Источник звука движется в плоскости $x\text{-}y$ по окружности радиуса $R$ с постоянной угловой скоростью $\omega$. Сама окружность при этом смещается с постоянной скоростью $v_S$, составляющей угол $\beta$ с осью $x$ ($ 0^{\circ}<\beta <90^{\circ}$ ). На рисунке 1 красной пунктирной линией изображена траектория источника. В момент времени $t=0$ центр окружности находится в точке $C$ с координатами $(X_C, Y_C)$. Вектор $\vec{CA}$ задаёт положение источника. В момент времени $t=0$ вектор $\vec{CA}$ составляет угол \(\phi\) с осью $x$ (т.е. $\angle BCA=\phi$ на рисунке 1(a)). В момент времени $t=0$ источник $S$ начинает двигаться против часовой стрелки и испускать звук на частоте $f_0$. Детектор $D$ находится в той же плоскости $x\text{-}y$ в точке с полярными координатами $r_D$ и $\theta$ (рис. 1(b)). Для угла между осью $x$ и отрезком «детектор-источник» используйте обозначение $\alpha$. Всё движение источника и детектора происходит только в плоскости $x\text{-}y$. Скорость звука $c=330~\mathrm{м/c}$, и скорость источника относительно воздуха меньше скорости звука.  В каждый момент времени $t$ детектор регистрирует звуковой сигнал на некоторой частоте $f(t)$. Результаты измерения отображаются в симуляторе.
Выразите координаты источника $x(t)$, $y(t)$, через величины $\beta$, $\phi$, $v_s$ и другие. $\textbf{Как пользоваться симулятором:}$ В верхней части страницы можно ввести параметры детектора, а в нижней части — увидеть график измеренной зависимости $f(t)$.  После изменения любых параметров нужно нажать "PLOT GRAPH", чтобы отобразить перемеренную зависимость $f(t)$. Положение детектора задаётся вводом значений $r_D$ и $\theta$. Параметр "Data-point interval $\Delta$" определяет интервал между экспериментальными точками и должен быть кратным $0.001~\mathrm{с}$. Ввод параметров $v_D$ и $\gamma$ приводит детектор в равномерное движение с заданной скоростью под заданным углом к оси $x$. Не забудьте нажать "PLOT GRAPH", чтобы отобразить новую зависимость. После нажатия "PLOT GRAPH" график строится для некоторого интервала времени: от "Graph Start time $(t_i)$" до "Graph End time $(t_f)$". На рисунке 2 график построен от $0$ до $25~\mathrm{с}$.   Наведя курсор на точки графика, можно увидеть координаты экспериментальных точек. Если интервал между точками мал, то может получиться, что будут отображаться координаты сразу нескольких соседних точек. Чтобы этого избежать, можно, например, увеличивать масштаб нужной части графика, подбирая параметры "Graph Start time" и "Graph End time". $\textbf{Внимание!}$ Процесс перестройки графика может сильно затянуться, вплоть до зависания компьютера, если требовать отображения слишком большого числа точек. Например, если задавать параметры $\Delta = 0.001$, $t_i=0$, $t_f=25~\mathrm{с}$. Если у вас это произошло, прочитайте, что нужно сделать в общей инструкции к экспериментальному туру. Если вам нужно, используйте маленькие значения $\Delta$ только для небольших интервалов времен. Максимальное количество точек, которое будет построено на графике — 25 000, вне зависимости от значения величины Graph End time (\(t_f\)). Пробуйте разные комбинации параметров симулятора, внимательно изучайте получающиеся графики, в дальнейшем используйте координаты точек как экспериментальные данные. Миллиметровку можно при необходимости использовать в любом пункте.
В симуляторе задайте $r_\text{D}=\theta=0$ и нулевую скорость детектора. Отобразите график $f(t)$ в диапазоне от $5~\mathrm{с}$ до $55~\mathrm{с}$. Занесите в таблицу координаты всех попавших в этот диапазон минимумов ($f_\text{min}$ и соответствующие им времена $t$). Постройте график зависимости $f_\text{min}$ от $t$.
Выразите минимальную частоту, которую в конечном итоге будет принимать неподвижный детектор, через $v_s,\omega,R$ и другие величины. Для дальнейших пунктов понадобится использовать различные значения величин $r_\text{D}, \theta,v_\text{D}, \gamma,t_i,t_f,$ и $\Delta$. Прежде чем использовать их в любых расчетах, занесите все требуемые значения в таблицу на странице A2-4, указывая там же, для каких действий они понадобятся. \vspace{2mm} Все выкладки необходимо подробно описать в листах решений. Ответ без пояснений не засчитывается. Если используете лист миллиметровки, в листах ответов укажите его номер. Погрешности оценивать не нужно. В любом удобном вам порядке ответьте на следующие 4 вопроса.
Найдите начальные (в момент времени $t=0$) координаты $(X_\text{A}, Y_\text{A})$ точки $A$ (в метрах).
Найдите значения величин $f_0,\omega,R,v_s$.
Найдите значение угла $\beta$ (в градусах).
Найдите начальные координаты $(X_\text{C}, Y_\text{C})$ точки $C$ (в метрах).
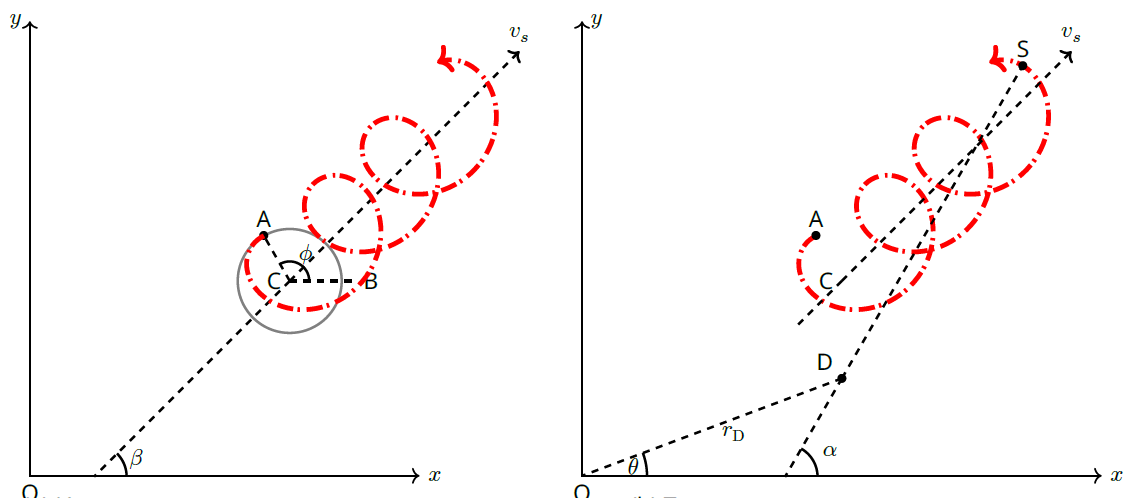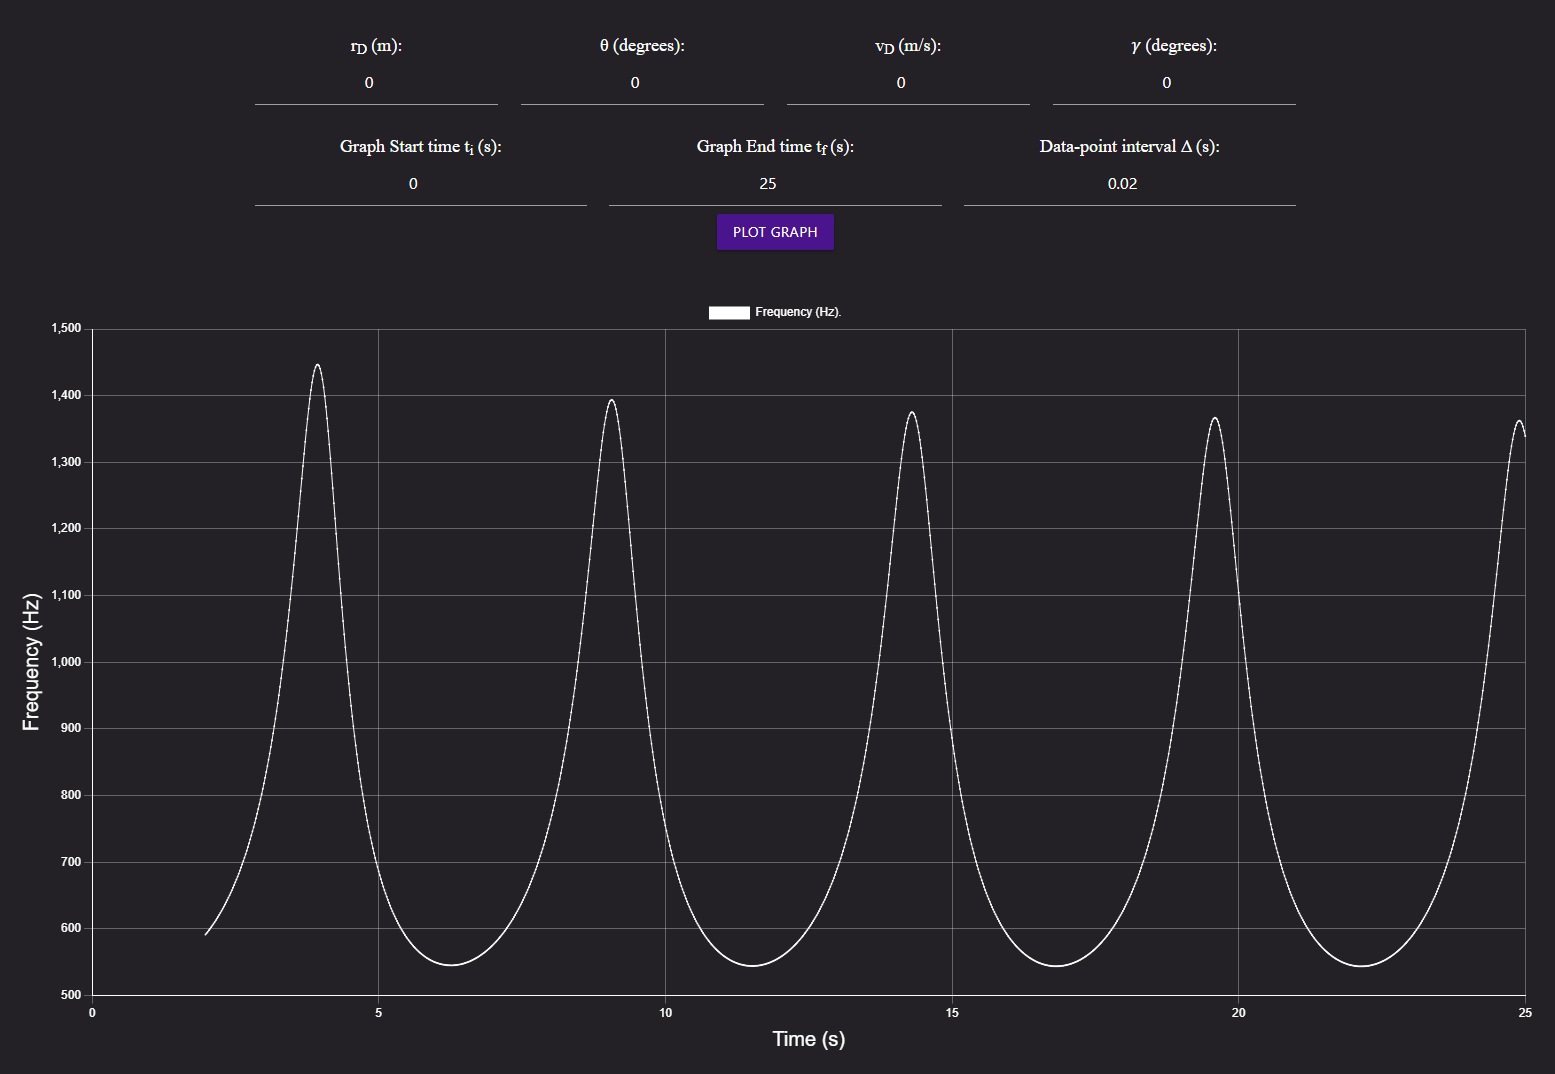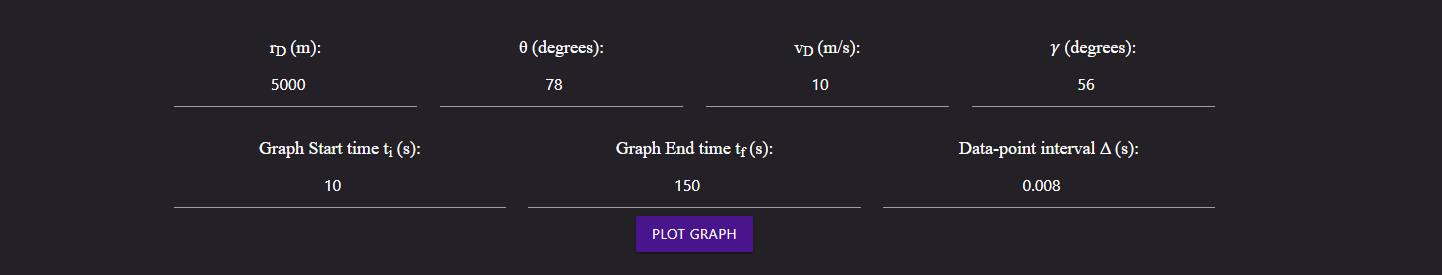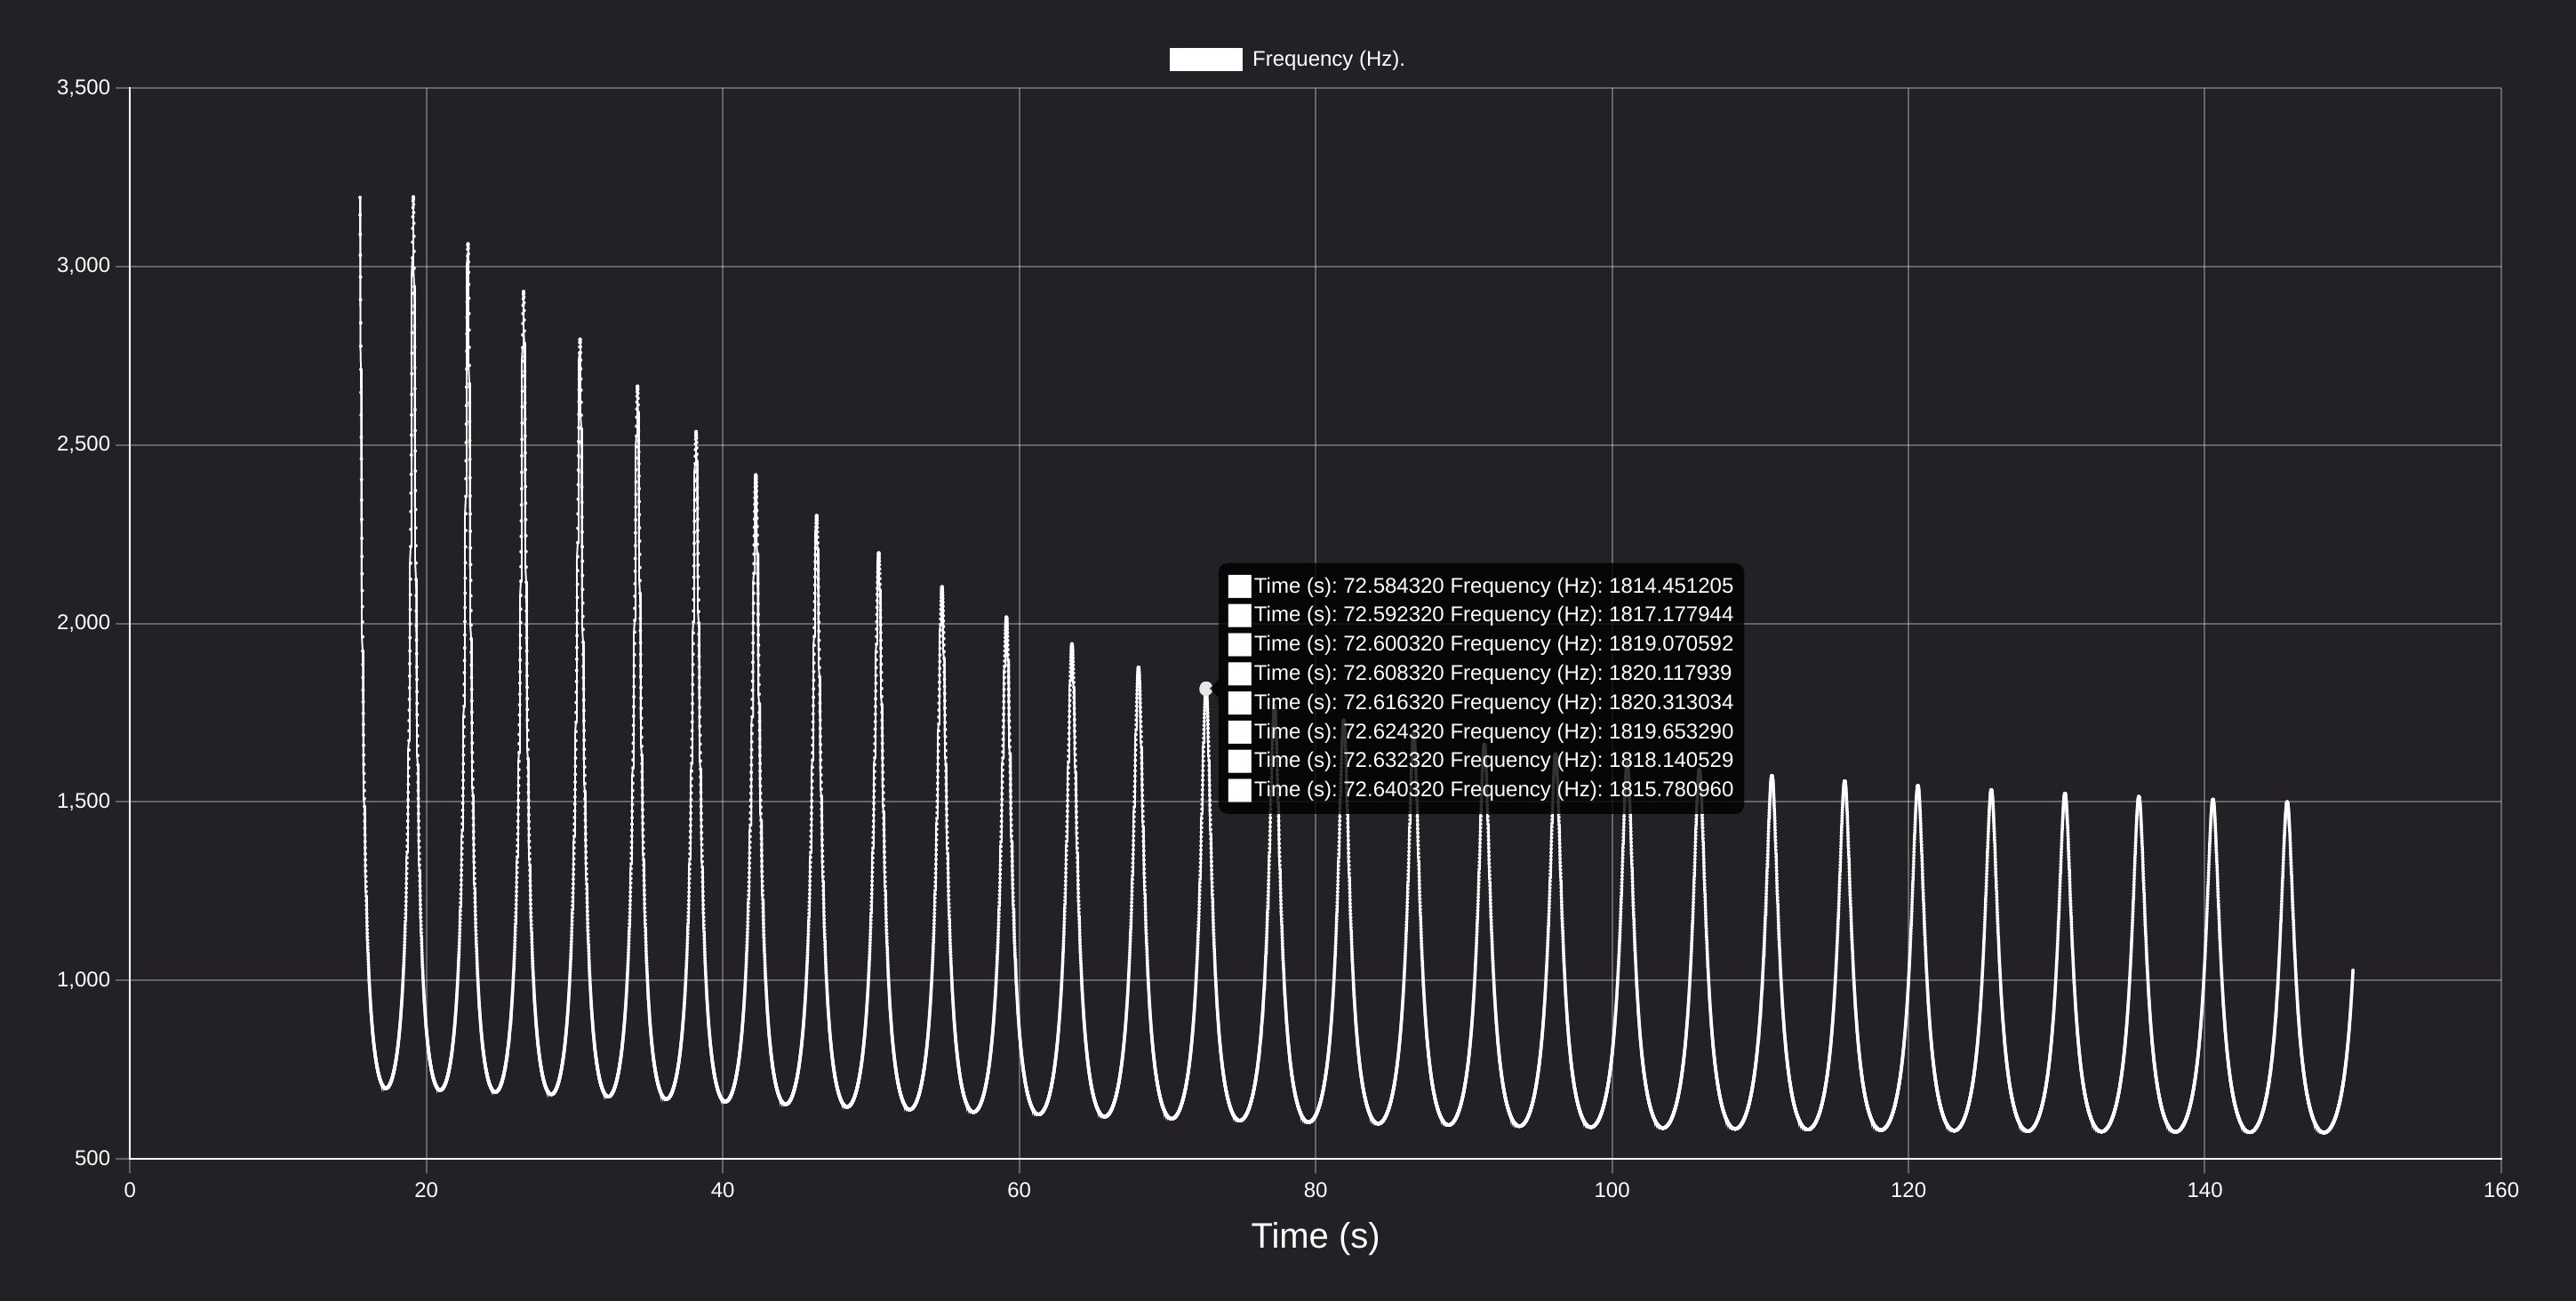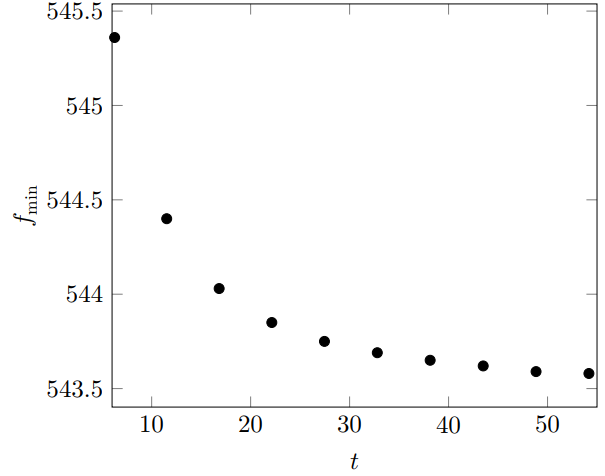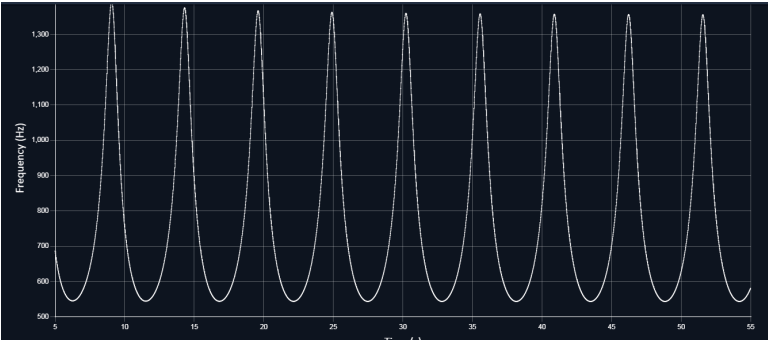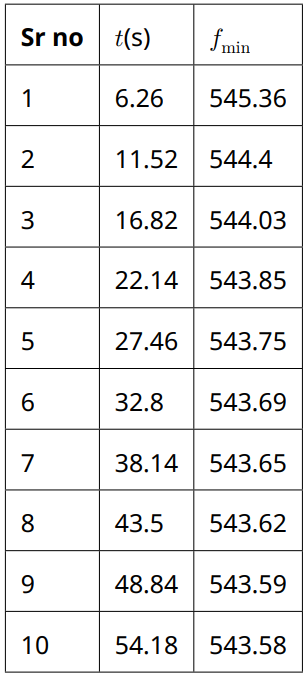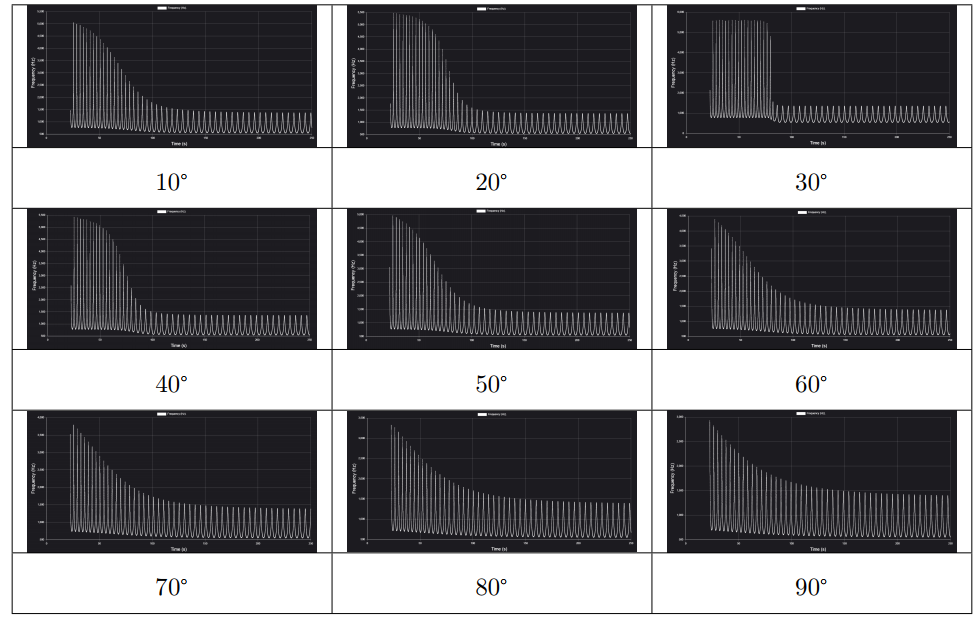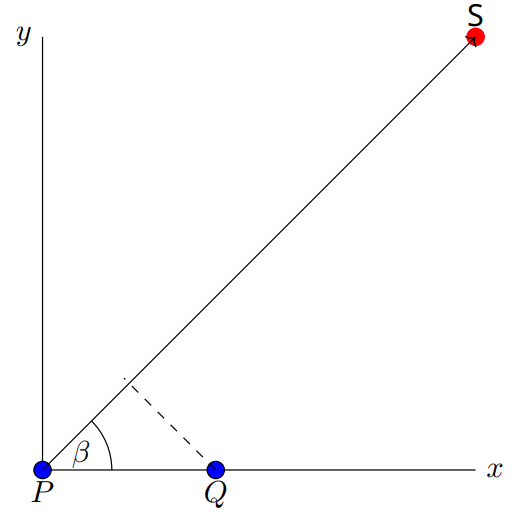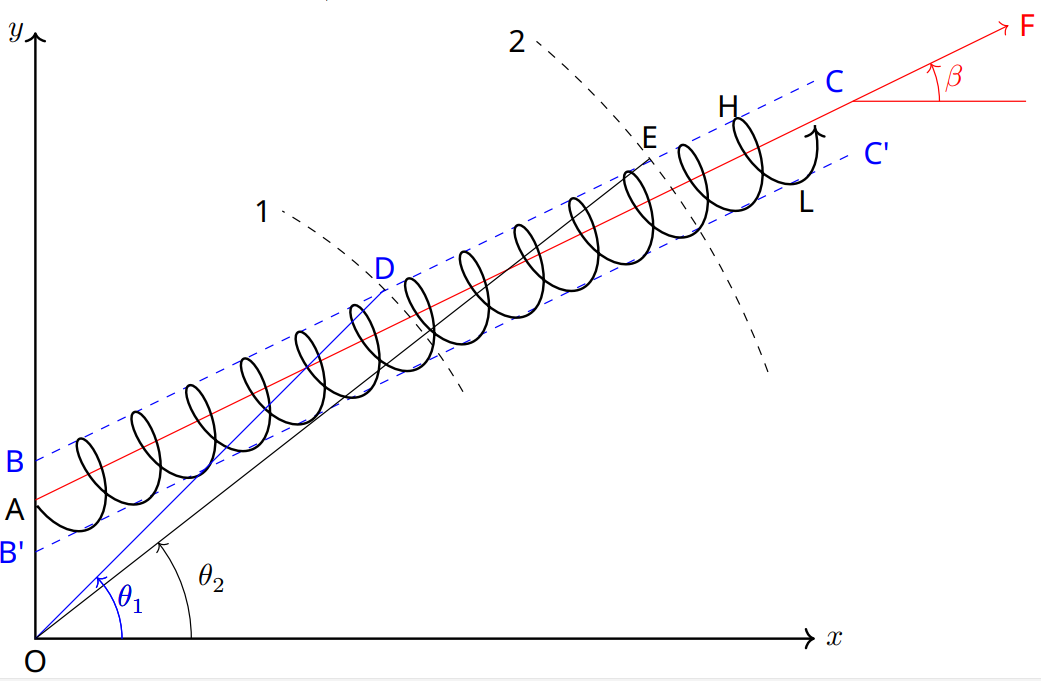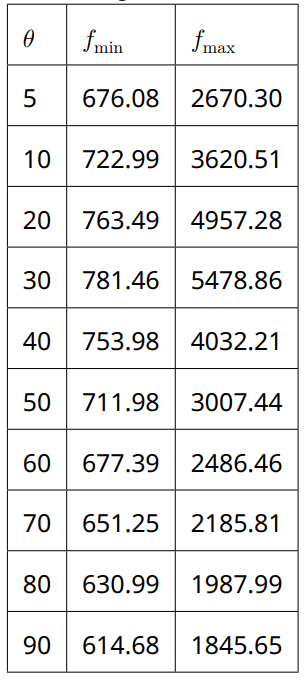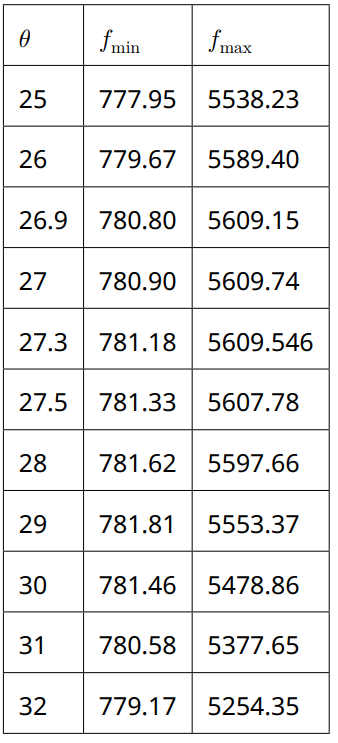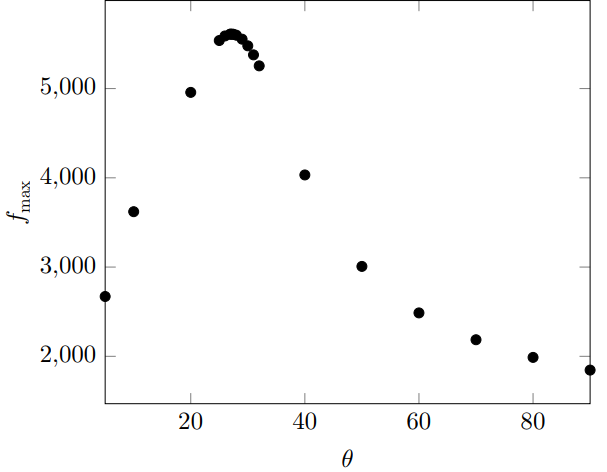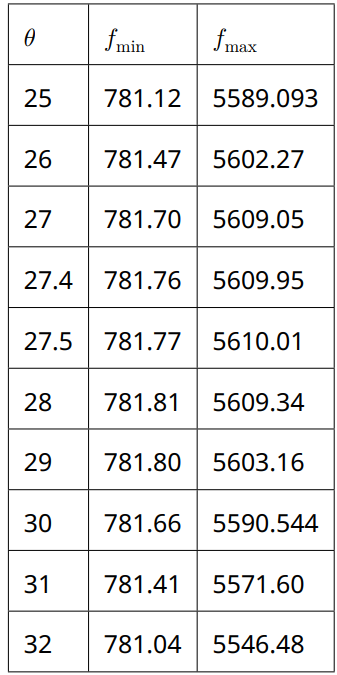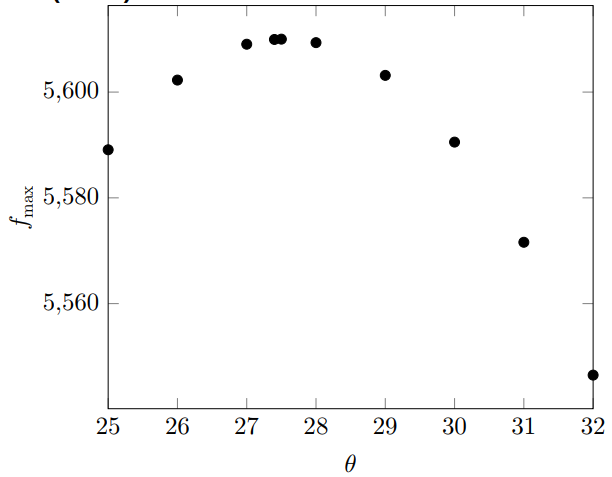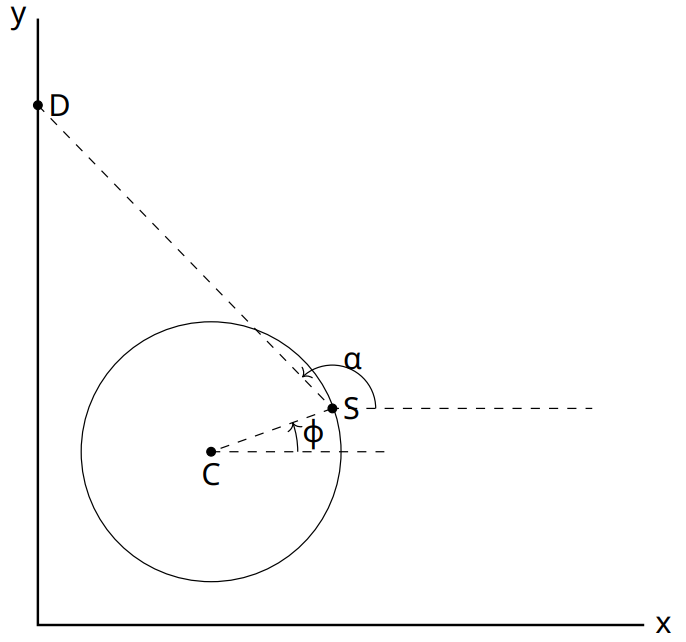
Выразите координаты источника $x(t)$, $y(t)$, через величины $\beta$, $\phi$, $v_s$ и другие.
Ответ: \begin{align} x(t) &= v_s t \cos \beta + R \cos (\omega t + \phi) + X_C \\ y(t) &= v_s t \sin \beta + R \sin (\omega t + \phi) + Y_C \end{align}

В симуляторе задайте $r_\text{D}=\theta=0$ и нулевую скорость детектора. Отобразите график $f(t)$ в диапазоне от $5~\mathrm{с}$ до $55~\mathrm{с}$. Занесите в таблицу координаты всех попавших в этот диапазон минимумов ($f_\text{min}$ и соответствующие им времена $t$). Постройте график зависимости $f_\text{min}$ от $t$.

Выразите минимальную частоту, которую в конечном итоге будет принимать неподвижный детектор, через $v_s,\omega,R$ и другие величины.
Решение: Рассмотрим общий случай, в котором движутся как детектор (скорость $v_d$), так и источник (скорость $v_s$). Также линия, соединяющая источник с детектором, образует угол $\alpha$ с осью $x$ (как на рисунке 1 в условии). Заметим, что $\alpha$ зависит от времени. Пусть $\hat{n}$ обозначает единичный вектор, направленный от источника к детектору. Для случая, когда источник приближается к детектору, регистрируемая частота равна \begin{align} f(t^\prime)& = f_0 \frac{c - \vec{v}_d \hat{n}}{c - \vec{v}_s \hat{n}} = f_0 \frac{c - v_d \cos (\gamma - \alpha(t))}{c - (\vec{v}_s + R\omega\hat{\theta}) \hat{n}} = f_0 \frac{c - v_d \cos (\gamma - \alpha(t))}{c - [v_s \cos(\beta - \alpha(t)) + R \omega \cos(\omega t + \phi + \pi/2 - \alpha(t))]} \\ &= f_0 \frac{c - v_d \cos (\gamma - \alpha(t))}{c - [v_s \cos(\beta - \alpha(t)) - R \omega \sin(\omega t + \phi - \alpha(t))]} \end{align} Аналогично для случая, когда источник удаляется от детектора $$ f(t^\prime) = f_0 \frac{c - v_d \cos (\gamma - \alpha(t))}{c +[v_s \cos(\beta - \alpha(t)) - R \omega \sin(\omega t + \phi - \alpha(t))]} $$ Минимальная частота в пределе $t \to \infty$
Ответ: $$ f_{min} = f_0 \frac{c}{c + (v_s + \omega R)}. $$

Найдите начальные (в момент времени $t=0$) координаты $(X_\text{A}, Y_\text{A})$ точки $A$ (в метрах).
Решение: Найдем начальное положение источника. Для этого сначала поместим детектор в точку на оси $x$ с координатой $x_1$ (параметры положения детектора $x_1, \, 0^\circ$), а затем — на оси $y$ с координатой $y_1$ (параметры $y_1, \, 90^\circ$ ). Из графика, запишем момент времени, в который первый сигнал достиг детектора. Обозначим соответственные времена $\Delta t_x$ и $\Delta t_y$ соответственно. Тогда \begin{align} (x- x_1)^2 + y^2 = (c \Delta t _x)^2, \\ x^2 + (y - y_1)^2 = (c \Delta t _y)^2. \end{align} Решение этой системы даст координаты источника. Например можно использовать значения $x_1 = 500~м$, $\Delta t_x = 1.5344~с$ и $y_1 = 500~м$, $\Delta t_y = 1.2727~c$. У каждого из двух уравнений выше есть два решения. Правильное решение можно выбрать, используя детектор в некотором третьем положении. Окончательно, получим
Ответ: $$ x_A = 420 \text{ м}, \; y_A = 500 \text{ м}. $$

Найдите значения величин $f_0,\omega,R,v_s$.
Решение: Пусть детектор находится в таком положении, где источник сначала приближается к нему с большого расстояния (например слева), а затем проходит мимо него и удаляется на большое расстояние (направо). В предельных случаях (далеко слева и далеко справа $\alpha \approx \beta$) можно измерить две пары частот — значения в максимуме и в минимуме (зависимость практически строго постоянна). Скорость детектора равна нулю $v_d = 0$. Далеко слева \begin{align} f_{max} = f_0 \frac{c}{c - (v_s + \omega R)},\\ f_{min} = f_0 \frac{c}{c - (v_s - \omega R)}. \end{align} Далеко справа \begin{align} f_{max} = f_0 \frac{c}{c + (v_s - \omega R)},\\ f_{min} = f_0 \frac{c}{c + (v_s + \omega R)}. \end{align} Из первой пары частот (слева) находим $$ \frac{f_{max} + f_{min}}{f_{max} - f_{min}} = \frac{c - v_s}{\omega R}. $$ Из второй пары (справа) $$ \frac{f_{max} + f_{min}}{f_{max} + f_{min}} = \frac{c + v_s}{\omega R}. $$ Отметим также, что из-за изменения расстояния между источником и детектором интервал времени между соседними максимумами регистрируемой частоты отличается от периода движения детектора по окружности $2\pi/\omega$. В области, где детектор удаляется $$ \Delta t = \frac{2 \pi}{\omega} \left( 1 + \frac{v_s}{c}\right). $$ (Время увеличивается, поскольку более позднему импульсу нужно пройти большее расстояние, эффект полностью аналогичен эффекту Доплера.) Полученные три уравнения можно использовать, чтобы определить $v_s$, $\omega$ и $R$. Для этого нужно расположить неподвижный детектор в таком положении, чтобы источник сначала приближался с него с большого расстояния, а затем удалялся. Предельные значения частот можно найти из тех участков графика, где значения максимумов практически не меняются со временем. Кроме того, мы ожидаем резкого изменения в графике в том случае, когда детектор расположен почти на пути источника, $\beta \approx \alpha$. Зафиксировав расстояние до детектора 8000 м, будем менять угол $\theta$.  Видим, что при значении угла $\theta = 30^\circ$ на графике наблюдается наиболее выраженный переход к предельным режимам слева и справа. В этих случаях значения частоты в максимумах практически не зависят от времени. При этом значения на левой части графика больше, чем на правой. Это означает, что на правой стороне источник удаляется от детектора. Для более точных измерений можно построить интересующий нас участок графика с уменьшенным расстоянием между точками на графике. На левой части графика $f_{min} = 788.24$ Гц, $f_{max} = 5569.59$ Гц, поэтому $$ \frac{f_{max} + f_{min}}{f_{max} + f_{min}} = 1.33 = \frac{c - v_s}{\omega R}. $$ На правом участке $f_{min} = 543.06$ Гц, $f_{max} = 1353.45$ Гц. Поэтому $$ \frac{f_{max} + f_{min}}{f_{max} + f_{min}} = 2.34 = \frac{c + v_s}{\omega R}. $$ Отсюда находим $v_s = 91.1$ м/c, $\omega R = 179.66$ м/c. Расстояние между двумя максимумами при удаляющемся источнике $\Delta t = 5.36$ с. Отсюда получим $\omega = 1.49 \text{ с}^{-1}$. Поэтому $R = 120.57$ м. Для определения $f_0$ используем $f_{max}$ для удаляющегося источника. Тогда получим $f_0 = 990.26$ Гц.
Ответ: $$ f_0 = 990.26 \text{ Гц},\; \omega = 1.49 \text{ с}^{-1}, \; R = 120.57 \text{ м}, \; v_s = 91.1 \text{ м/с}. $$

Найдите значение угла $\beta$ (в градусах).
Решение: Пусть детектор находится на большом расстоянии от источника. Сигнал достигает детектора в точке $P$ за время $t_0 = 1009.61$ с, а до детектора в точке $Q$ за время $t_1 = 1007.85$ с. Расстояние между детекторами $PQ = 660$ м. Разность этих времен можно найти как $$ t_0 - t_1 = \frac{PQ \cos \beta}{c}. $$ Отсюда $$ \cos \beta = \frac{c (t_0 - t_1)}{PQ}. $$ Отсюда получаем $\beta = 28.36^\circ$.  Значение зарегистрированной частоты зависит од двух факторов: от положения источника на циклоиде в момент испускания, и от положения детектора. Точки $H$ и $L$ на одном периоде траектории обозначают места, где скорость источника максимальна и минимальна соответственно. Это следует из того, что скорость центра $\vec{v}_s$ тут параллельна или антипараллельна скорости движения по окружности. Пусть источник совершает n-й поворот по циклоиде, а детектор расположен в некоторой точке дуги окружности 1, центр которой находится в начале координат. В зависимости от положения на дуге детектор будет регистрировать различные значения максимальной частоты $f_{max}$. Начнем от положения детектора вблизи оси $x$ ($\theta = 0^\circ$). Будем изменять угол, частота $f_{max}$ будет возрастать до того момента, когда детектор попадет в точку $D$ (этому отвечает некоторое значение угла $\theta_1$). На самом деле, для любого положения детектора на прямой $B C$, которая параллельна $AF$, он будет регистрировать максимально возможное значение максимума частоты $f_{max}$. Аналогично, в любой точке прямой $B^\prime C^\prime$, параллельной $AF$ будет детектироваться минимальное значение $f_{min}$ частоты в минимуме. В симуляции мы будем менять положение детектора, а его скорость оставим равной нулю. Повторим это упражнение для детектора, который движется по другой дуге 2. Так мы найдем угол $\theta_2$, при котором максимум частоты принимает наибольшее значение. Найдя два значения $\theta_1$ и $\theta_2$, мы можем использовать координаты точек $D$ и $E$, чтобы найти угол, который отрезок $DE$ образует с горизонтальной осью $x$. Это и есть искомый угол $\beta$. Если координаты точек $(x_1, \, y_1)$ и $(x_2, \, y_2)$ соответственно, угол $$ \beta = \arctan \frac{y_2 -y_1}{x_2-x_1}. $$    Из анализа первой таблицы следует, что максимум находится в диапазоне $\theta_1 \in (25^\circ, \, 35^\circ)$. Точное значение угла можно найти из графика, $f_{max}$ от $\theta$, получаем $\theta_1 = 27^\circ$.   Из графика получаем, что для второй дуги максимум находится при $\theta_2 = 27.5^\circ$. Используя найденные значения углов, определим координаты детекторов, а отсюда и угол $\beta = 28.5^\circ$.
Ответ: $$ \beta = 28.36^\circ. $$

Найдите начальные координаты $(X_\text{C}, Y_\text{C})$ точки $C$ (в метрах).
Решение: В этой части расположим детектор в некоторой точке на оси $y$. Найдем значение частоты для первого из сигналов, который получит детектор. Мы уже знаем значение $R$ и начальные координаты источника. Регистрируемая частота $f = 795.69$ Гц, если детектор расположен в точке $y = 500 $ м. Учитывая координаты источника (420 м, 500 м), значение угла $\alpha =180^\circ$. Используя эти значения угла и частоты, найдем: $$ 795.69 = \frac{990.26 \times 330}{330 - 91.1 \cos (28.5 - 180) + 179.66 \sin(\phi - \alpha)}. $$ Отсюда найдем угол $\phi \approx 0^\circ$. Тогда получаем координаты центра
Ответ: $$ x_C = 299.42 \text{ м}, \; y_C = 500 \text{м}. $$
Темы:
PE, Волны, Азиатские, 2022, Эффект Доплера